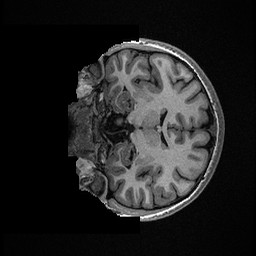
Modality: T1w
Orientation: coronal
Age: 24
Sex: female
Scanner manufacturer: ge
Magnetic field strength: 3 T
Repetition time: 0.006952 s
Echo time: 0.00292 s